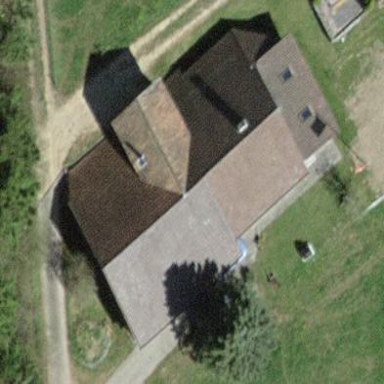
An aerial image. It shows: Farm building.